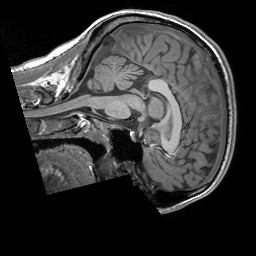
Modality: T1w
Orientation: sagittal
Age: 26
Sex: female
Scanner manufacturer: siemens
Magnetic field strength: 3 T
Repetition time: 1.9 s
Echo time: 0.00252 s